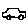
Label: car